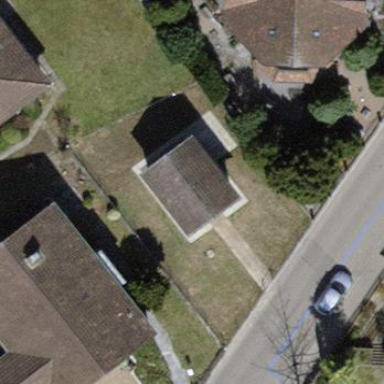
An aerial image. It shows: Service building with pitched roof shape.